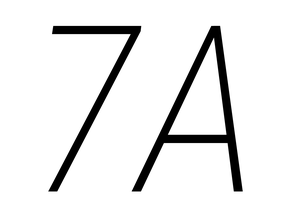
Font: Roboto-Italic_Condensed_ExtraLight_Italic